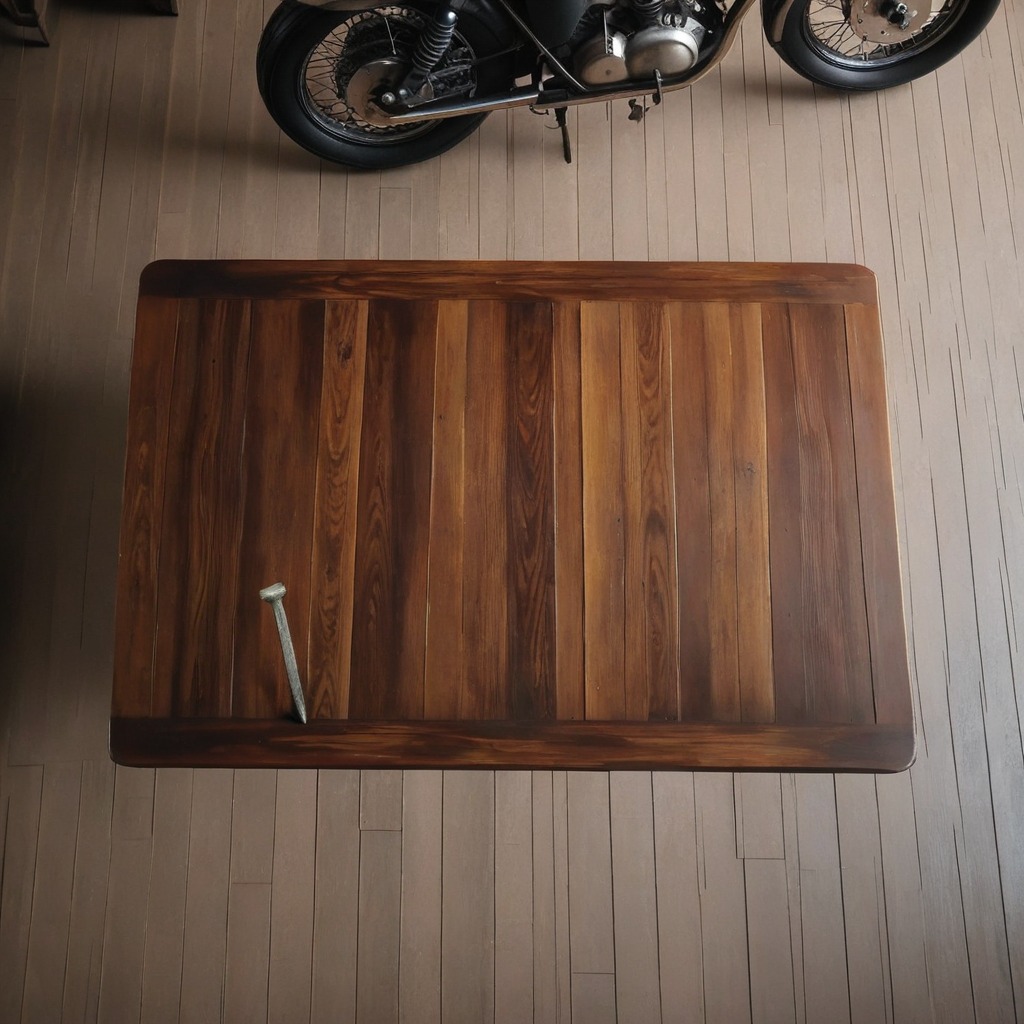
An iron nail is lying on the wooden table.